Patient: sex M, age 46
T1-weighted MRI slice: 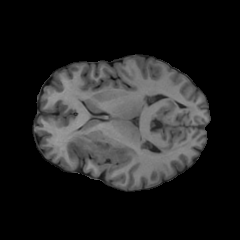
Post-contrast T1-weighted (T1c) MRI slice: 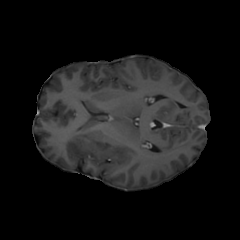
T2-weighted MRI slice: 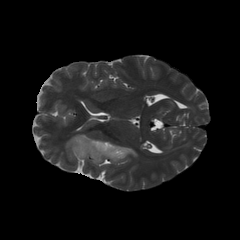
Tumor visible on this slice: yes
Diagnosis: Oligodendroglioma, IDH-mutant, 1p/19q-codeleted
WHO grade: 2